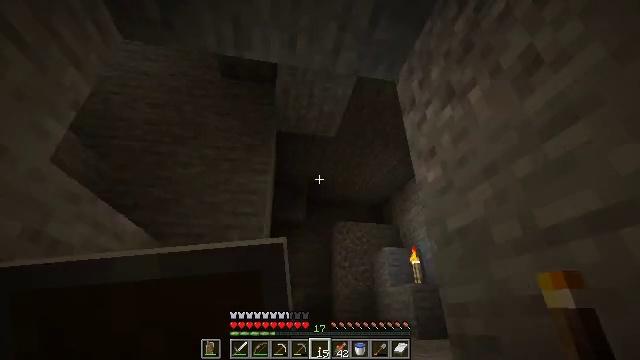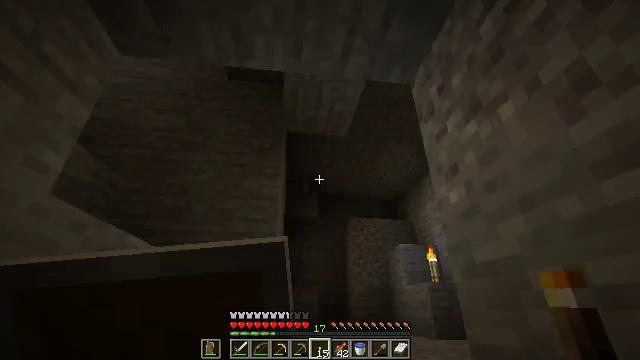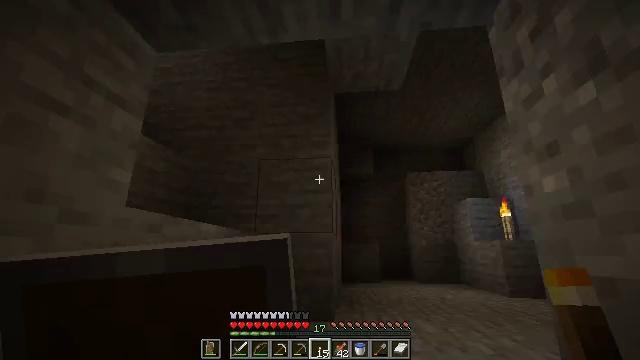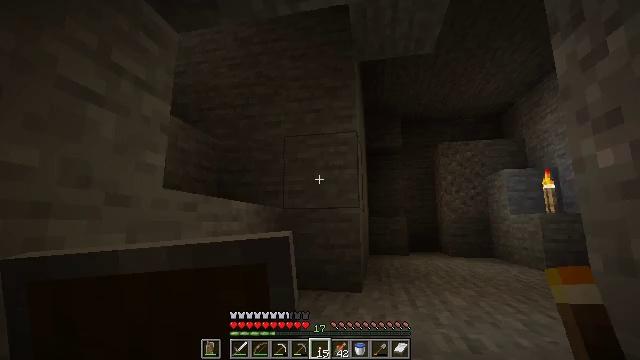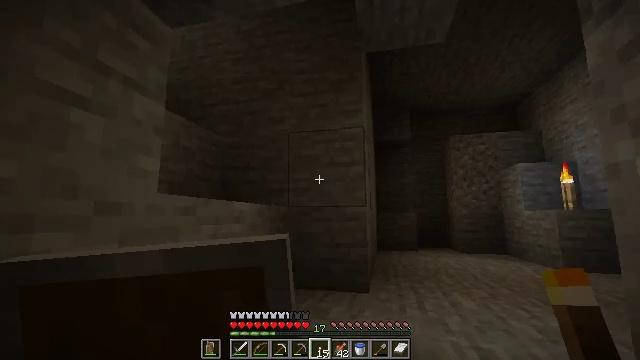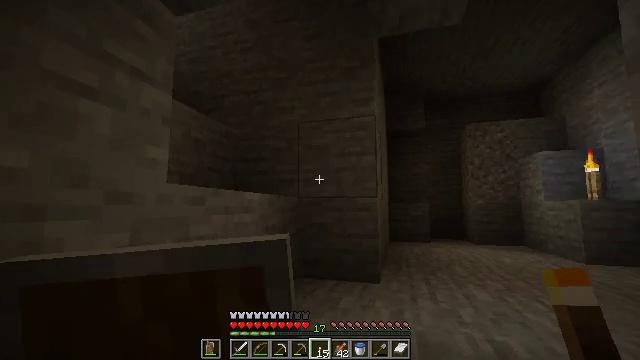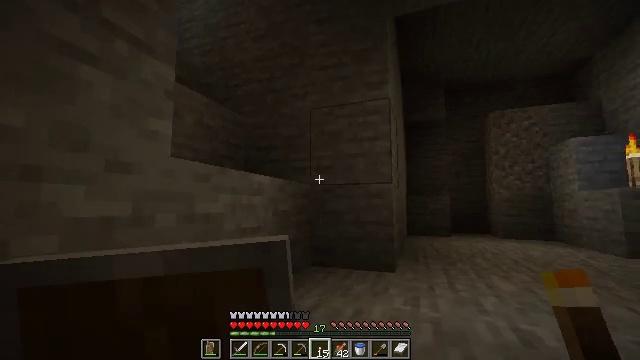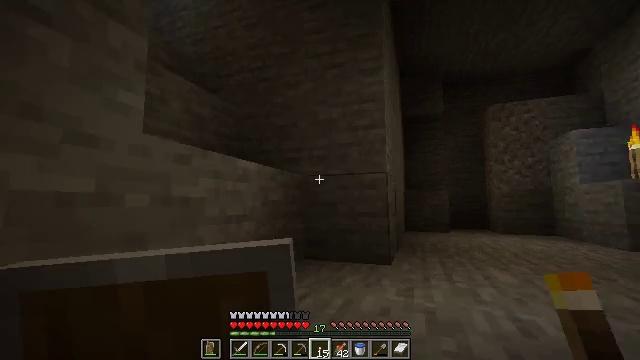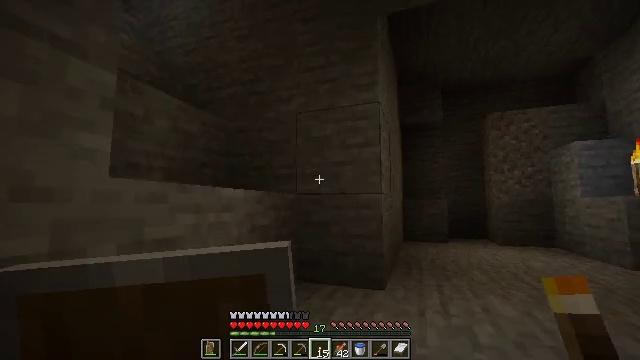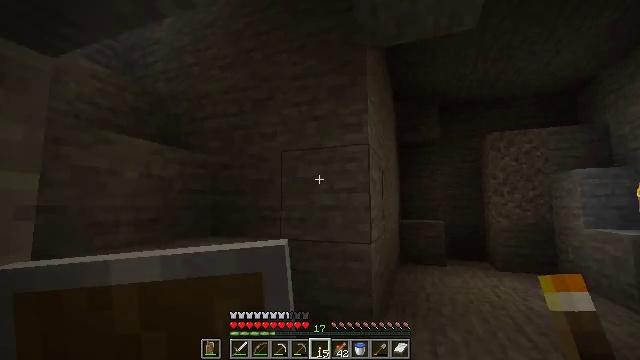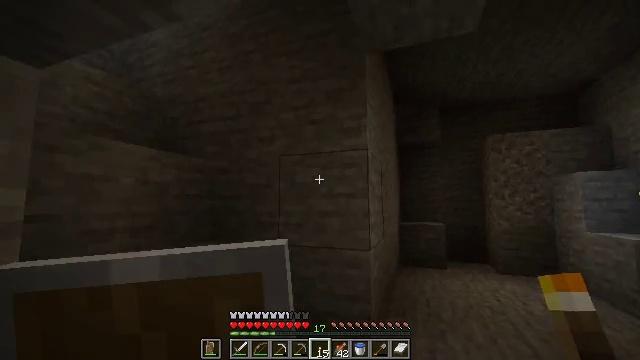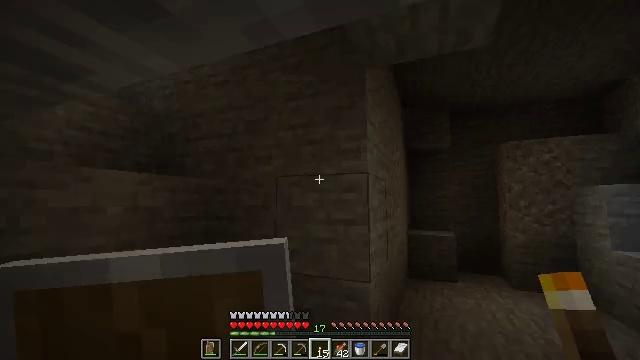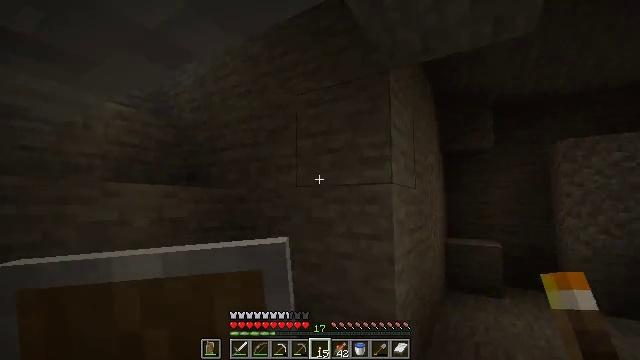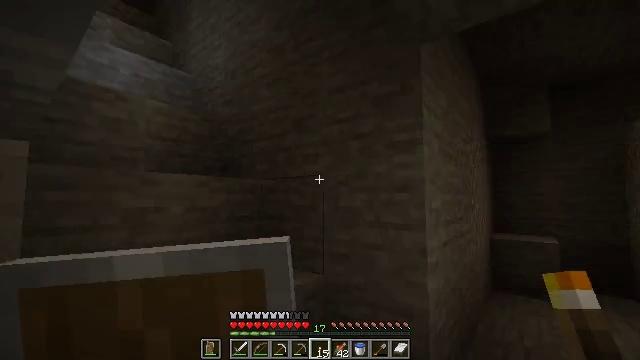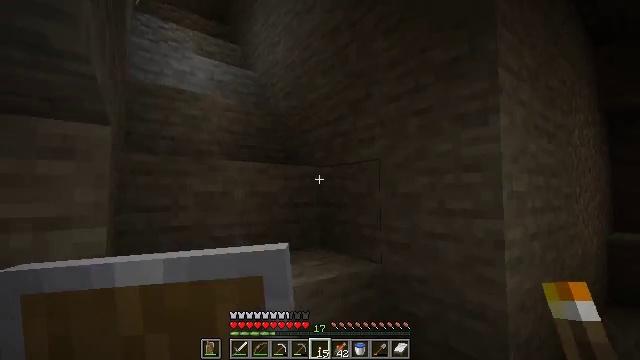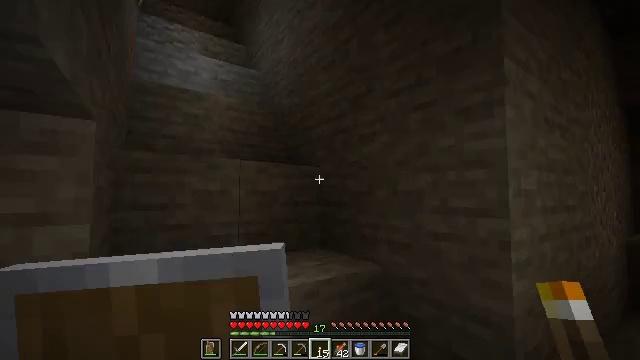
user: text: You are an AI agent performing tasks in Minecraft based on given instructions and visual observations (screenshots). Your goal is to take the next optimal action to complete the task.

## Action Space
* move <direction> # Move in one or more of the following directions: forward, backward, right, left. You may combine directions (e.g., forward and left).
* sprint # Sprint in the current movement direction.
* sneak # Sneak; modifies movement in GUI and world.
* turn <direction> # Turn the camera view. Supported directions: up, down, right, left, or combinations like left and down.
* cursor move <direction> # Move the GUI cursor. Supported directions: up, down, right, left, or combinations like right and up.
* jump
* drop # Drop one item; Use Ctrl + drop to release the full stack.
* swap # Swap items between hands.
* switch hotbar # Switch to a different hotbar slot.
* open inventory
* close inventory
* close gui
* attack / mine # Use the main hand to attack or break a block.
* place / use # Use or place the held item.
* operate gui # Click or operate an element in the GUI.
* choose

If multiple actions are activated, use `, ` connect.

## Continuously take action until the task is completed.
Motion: motion action
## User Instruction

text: Place redstone dust in the crafting table to make a redstone block.
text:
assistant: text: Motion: move forward, turn left and down, jump
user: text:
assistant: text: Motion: move forward, turn left and down, jump
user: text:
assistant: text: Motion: move forward, turn left and down
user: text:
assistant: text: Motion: move forward and move right, turn left and down
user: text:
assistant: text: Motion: move forward and move right, turn left and down
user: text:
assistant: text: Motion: move forward and move right, turn left
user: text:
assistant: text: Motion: move forward and move right, jump
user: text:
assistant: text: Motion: move forward and move right, jump
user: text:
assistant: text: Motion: move forward and move right, jump
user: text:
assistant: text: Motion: move forward and move right
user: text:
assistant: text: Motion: move forward and move right, turn left
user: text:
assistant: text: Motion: move forward, turn left
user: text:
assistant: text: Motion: move forward, turn left and down
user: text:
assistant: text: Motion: move forward, turn left and down
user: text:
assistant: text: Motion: move forward and move right, turn left
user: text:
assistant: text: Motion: move forward and move right
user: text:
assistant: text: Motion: move forward and move right, turn right and up
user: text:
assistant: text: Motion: move forward, turn left and up
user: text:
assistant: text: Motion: move forward, turn left and up
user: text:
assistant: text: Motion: move forward, turn left and up
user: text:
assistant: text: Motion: move forward, turn left and up
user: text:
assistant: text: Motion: move forward, turn up
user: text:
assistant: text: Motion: move forward, jump
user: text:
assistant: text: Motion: move forward, jump
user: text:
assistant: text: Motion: move forward, jump
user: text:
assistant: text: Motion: move forward, jump
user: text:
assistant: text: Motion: move forward
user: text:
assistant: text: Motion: move forward
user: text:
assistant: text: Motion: move forward
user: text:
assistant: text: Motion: move forward